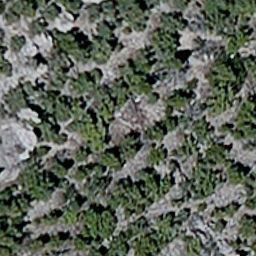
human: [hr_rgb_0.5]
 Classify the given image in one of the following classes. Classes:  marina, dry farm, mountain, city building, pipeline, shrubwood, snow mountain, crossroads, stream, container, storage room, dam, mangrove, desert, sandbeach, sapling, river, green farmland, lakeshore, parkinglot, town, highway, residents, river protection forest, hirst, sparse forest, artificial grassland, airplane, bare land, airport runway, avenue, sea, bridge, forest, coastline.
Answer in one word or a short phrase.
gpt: sparse forest